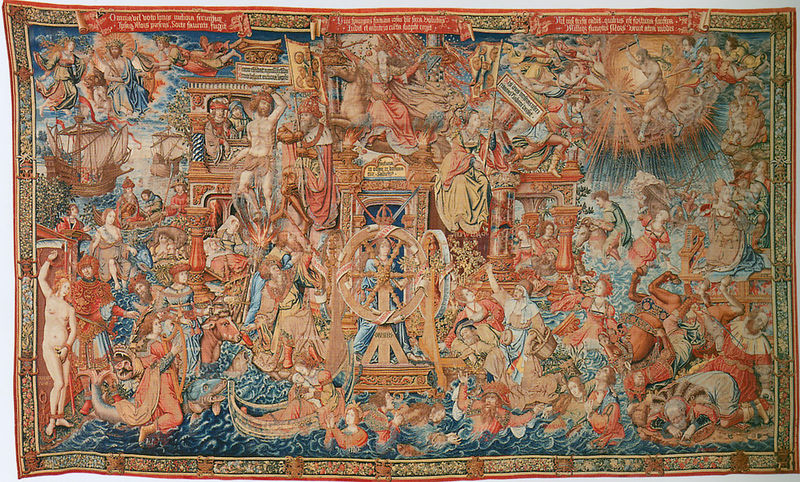
Titel: Brüsseler Tapisserie mit der Darstellung der Fortuna
Institution: Segovia, ehem. Palacio San Ildefonso
Schlagwörter: blau, himmel, meer, nackt, wasser, frauen, menschen, männer, szene, gebäude, rot, tuch, teppich, wand, kirche, gold, rosa, boot, pferd, engel, schiff, schiffe, schrift, wellen, rand, figuren, rad, untergang, gobelin, wandteppich, religion, schwimmen, text, tumult, schein, tapisserie, teppisch, wandbehang, red, ertrinken, wimmelbild, steuerrad, wirrwar, figurenreich, meerjesus